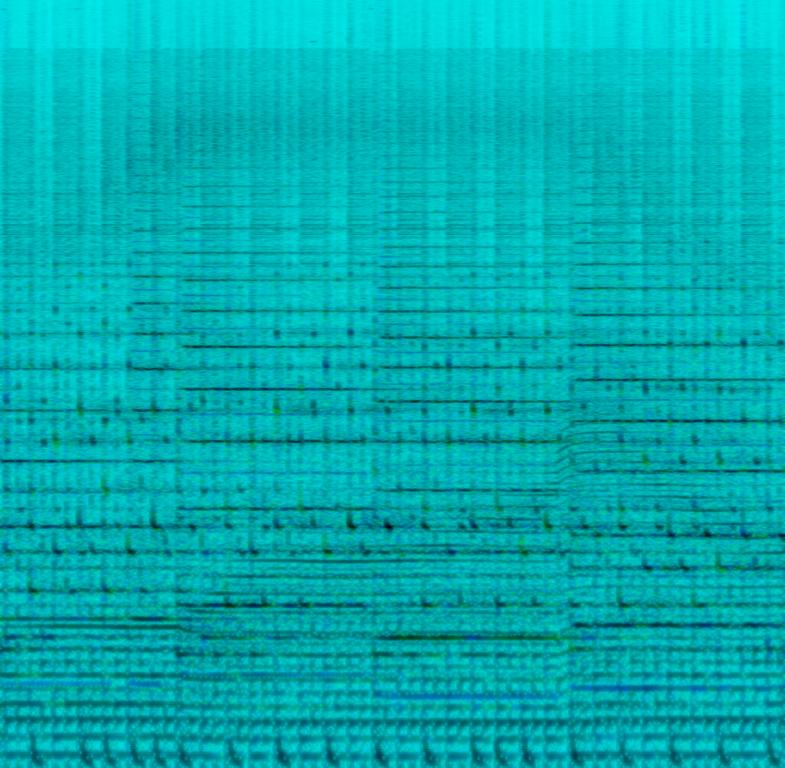
This is a techno music remix of a classical music piece. It is an instrumental piece. The melody is being played by a melodic pad. There is a constantly shifting synth sound. The rhythm is being played by an electronic drum beat. The atmosphere is trippy and eccentric. This piece could be used in the soundtrack of a psychedelic movie during a hallucination scene.